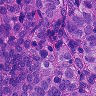
Metastatic tissue present: yes